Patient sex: F
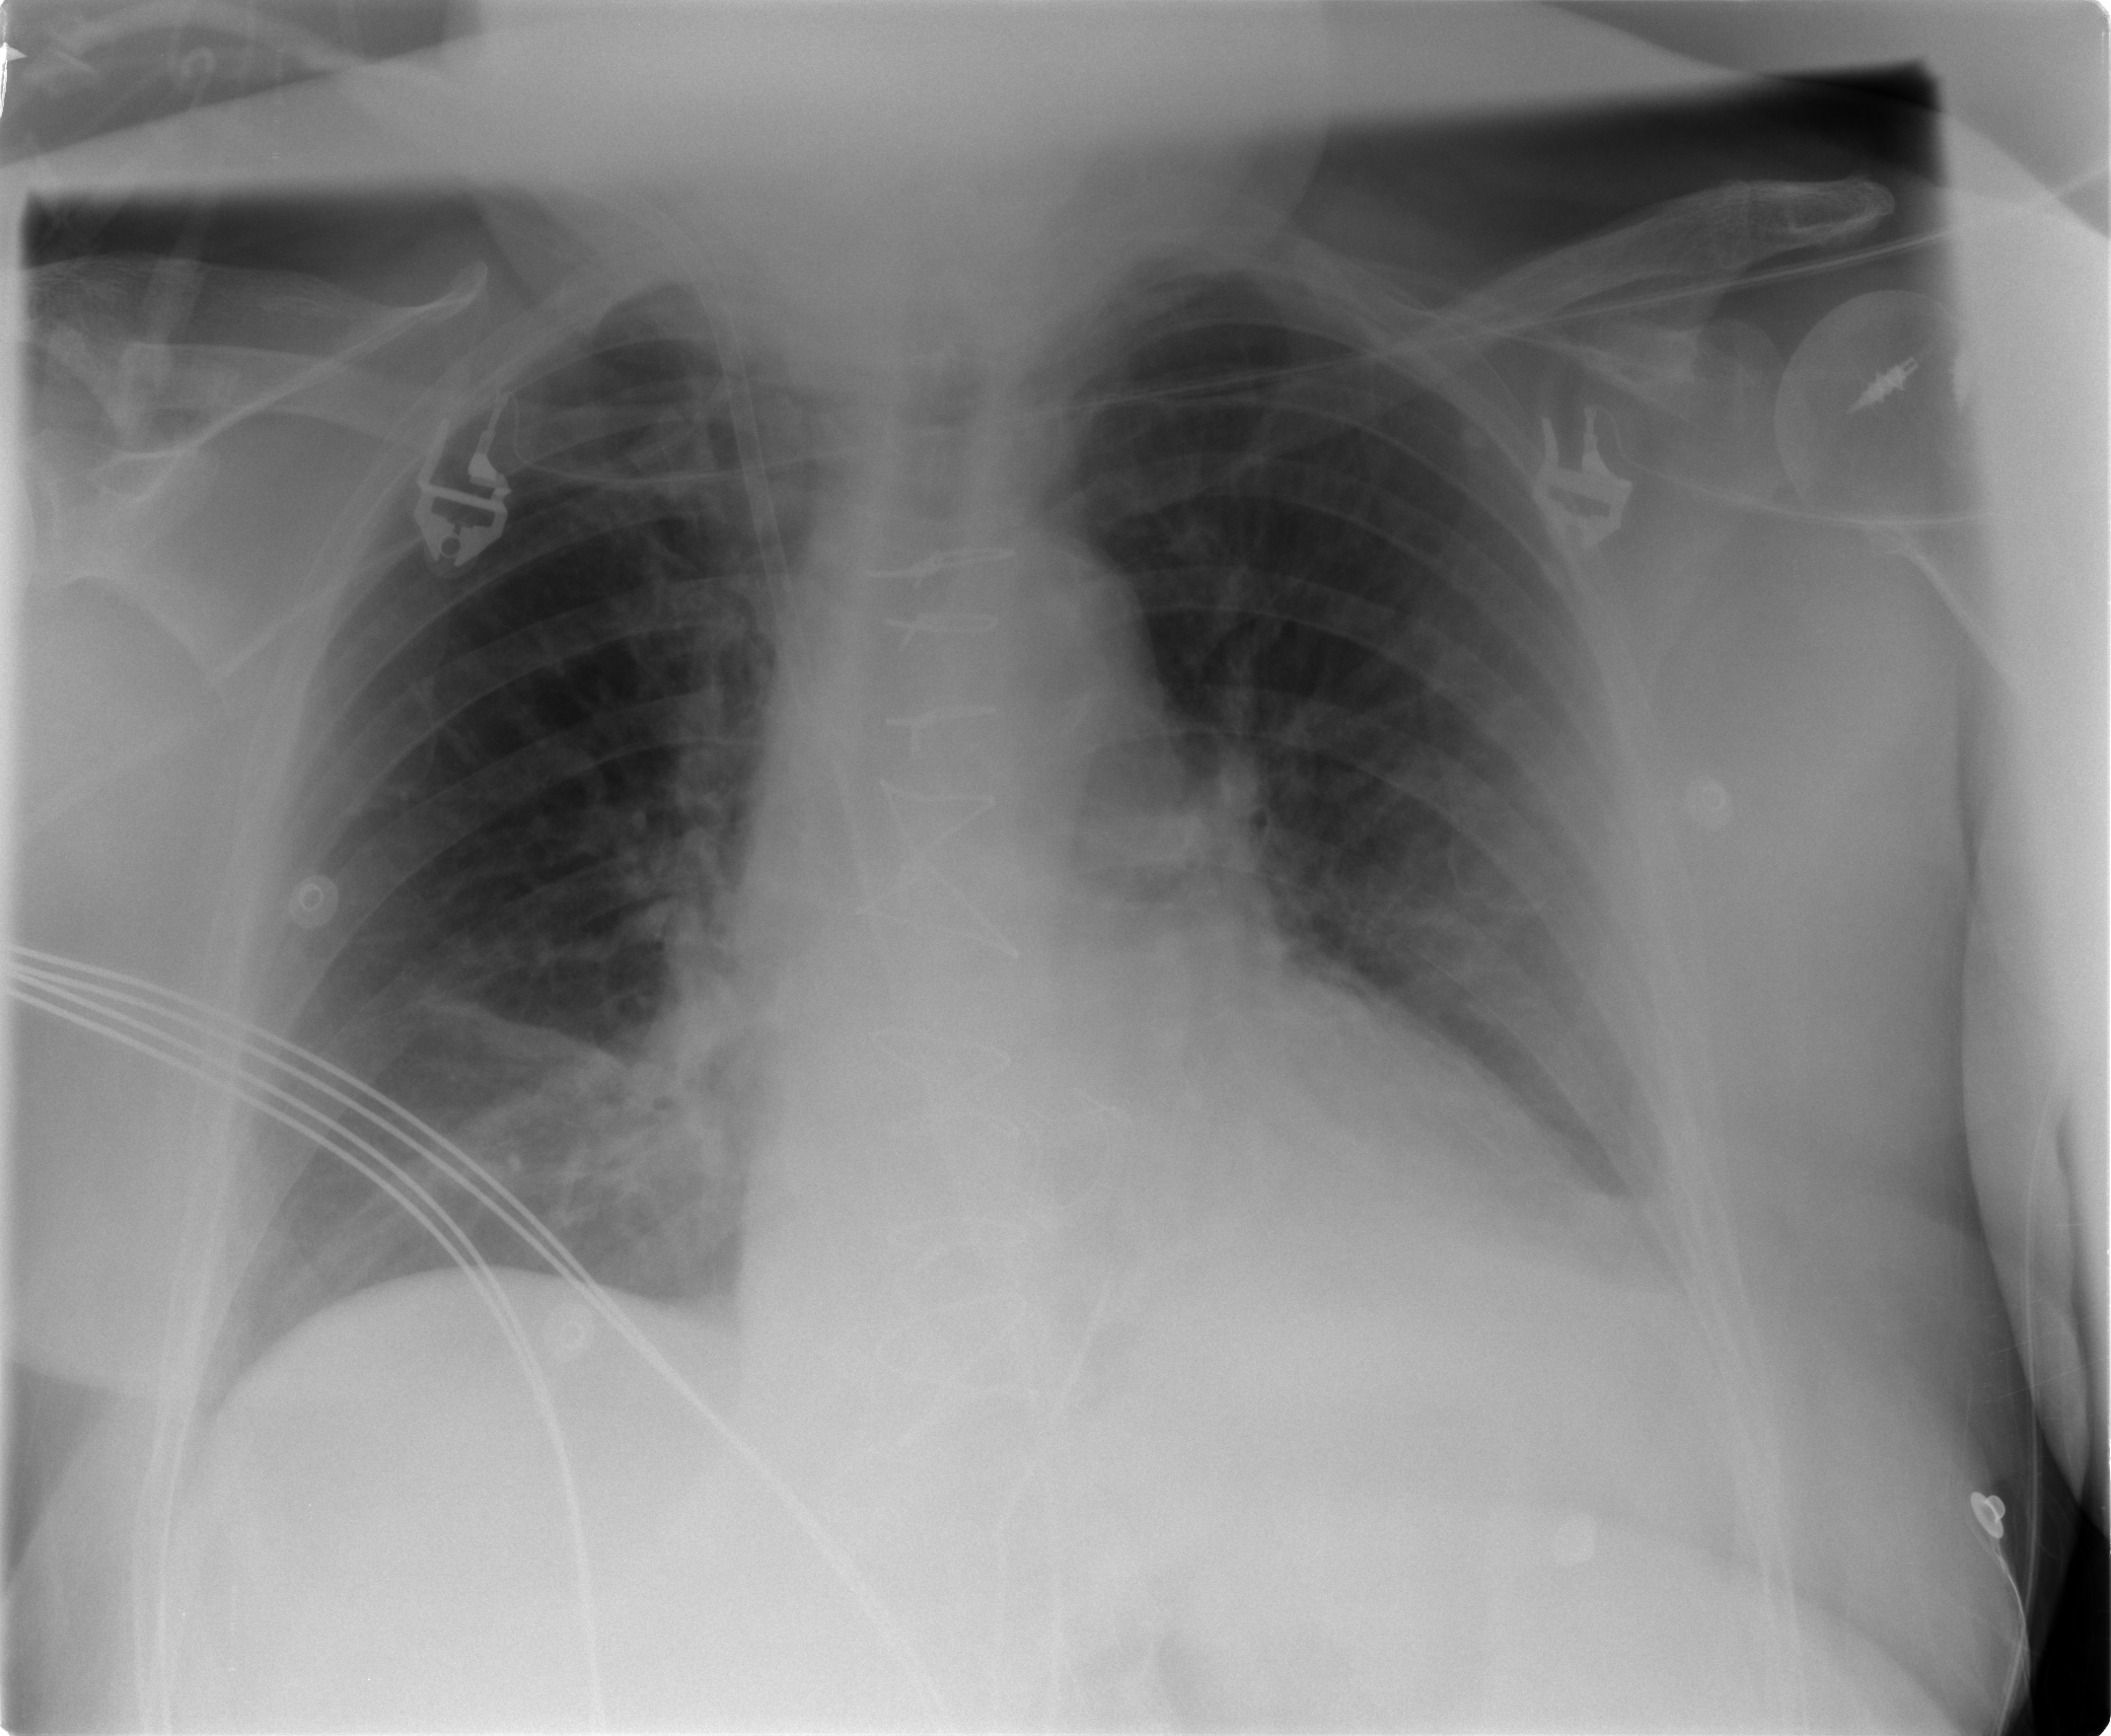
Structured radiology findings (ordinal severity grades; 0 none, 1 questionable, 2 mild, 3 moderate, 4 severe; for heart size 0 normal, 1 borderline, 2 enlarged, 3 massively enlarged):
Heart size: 0
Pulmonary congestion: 0
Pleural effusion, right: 0
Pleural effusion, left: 2
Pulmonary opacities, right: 0
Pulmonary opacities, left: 0
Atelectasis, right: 2
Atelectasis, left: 2